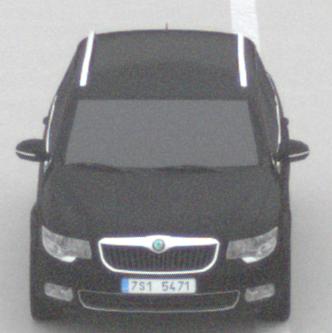
Make: Skoda
Model: Superb Combi 1.4 TSI
Detailed model: Superb (II) Combi
Model produced from: 2010/01
Model produced until: 2011/10
Doors: 5
Color: black
Road condition: dry road
Daytime: midday
Contrast: low contrast